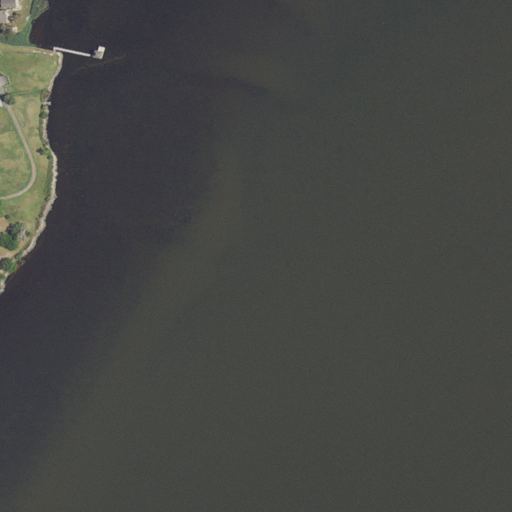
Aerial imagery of cape in North Carolina named Hay Point containing open water, herbaceous wetlands, open development, low intensity development, medium intensity development, and woody wetlands